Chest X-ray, AP view. Patient: 54 years old, sex M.
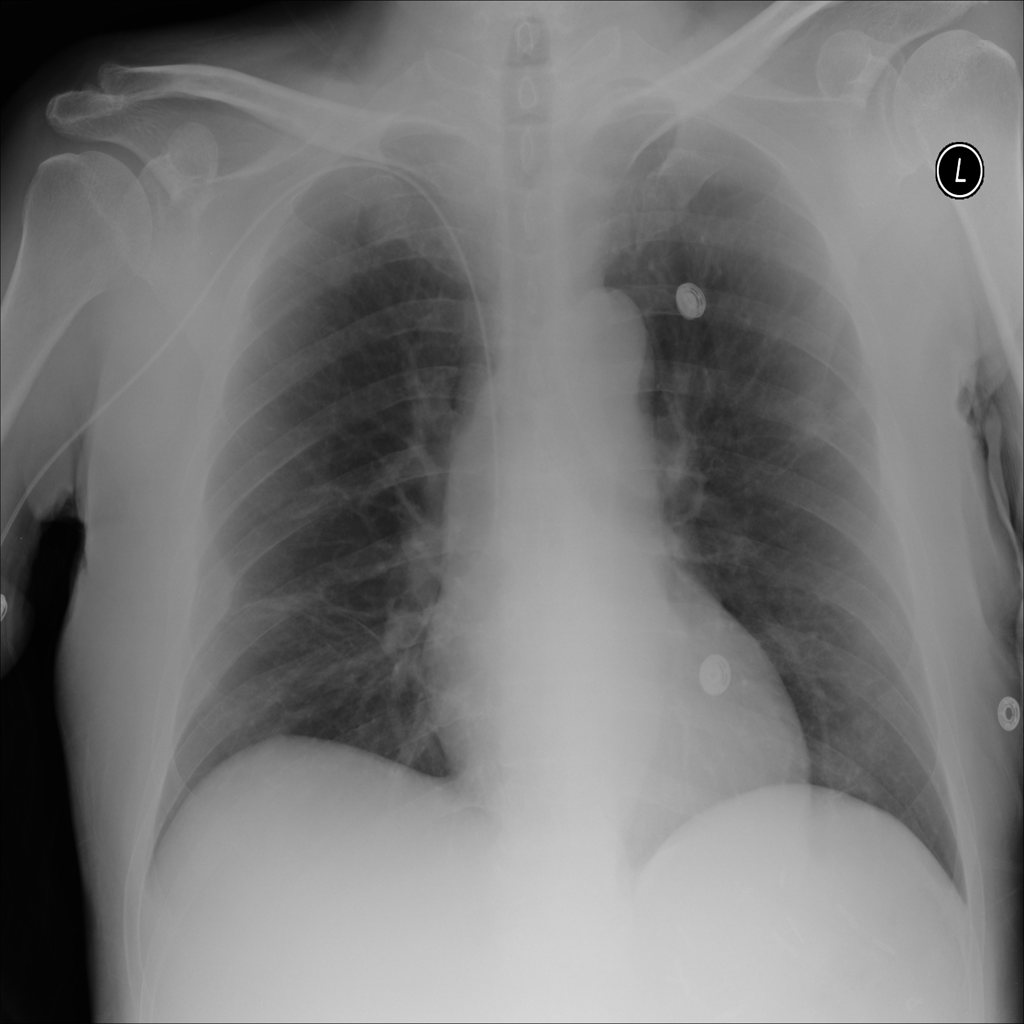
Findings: Atelectasis